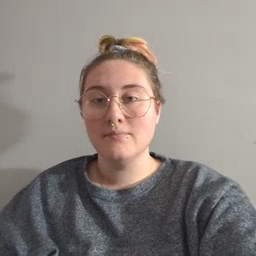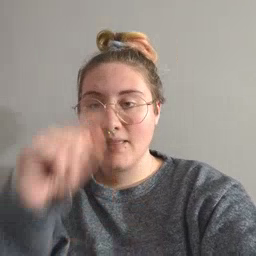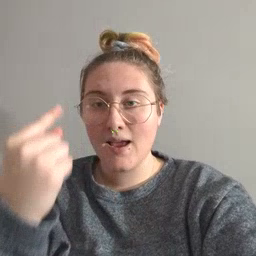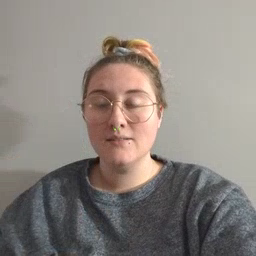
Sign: black